Question: I am struggling with this in JavaScript, but this problem applies to many other languages/environments as well.
I want to have one object rotating towards the position of another object, and I use:
'atan2(obj1.dy, obj1.dx) - obj2.getRotation()'
to check if the second object should rotate clockwise or counterclockwise at a given time.
In KineticJS, the JS/HTML5/Canvas programming environment I am using, the angle is specified in radians from 0 to 2 pi starting at the positive Y axis and going clockwise. This behaviour is seen in many other programming environments as well.
However, when calculating the angle of movement from the second object with the function, the angle is specified from -pi to pi, starting at the positive X axis, going counterclockwise.
To clarify:

The question:
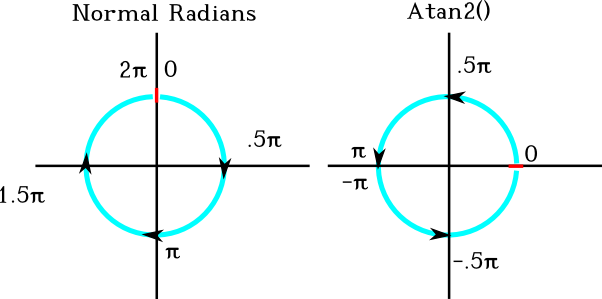
Answer: If you want the angle to increase clockwise from 0 on the y axis, calculate the angle as atan2(x,y). This however give negative angles for x<0, so you should add 2*pi in this case.